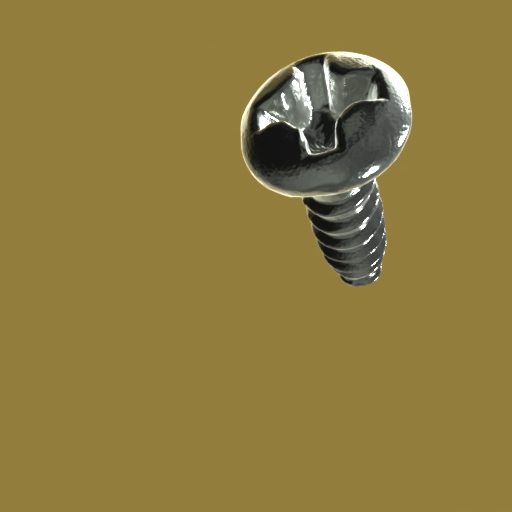
Label: screw